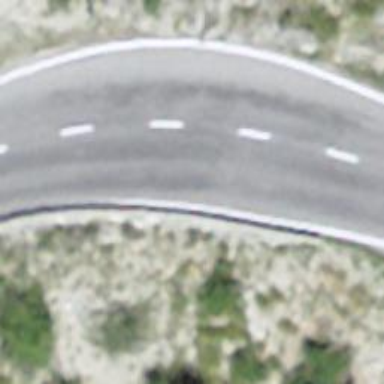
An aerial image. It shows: Secondary road with asphalt surface.